Question: I do not understand why this error occurs...Is this a bug in XE, or is something wrong in the IDE settings?

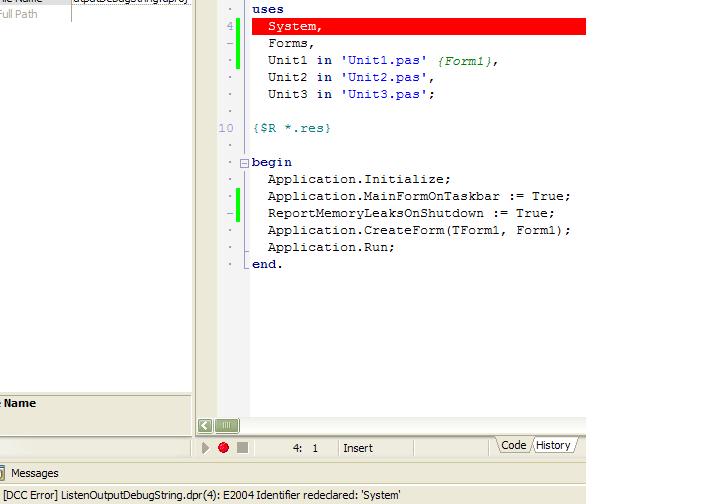
Answer: The 'System' unit is automatically used by all other units in a Delphi program. So you cannot use it again. Simply remove 'System' from your 'uses' clause.
The <URL> states:
> The 'System' unit and the 'SysInit' unit are used automatically by every application and cannot be listed explicitly in the 'uses' clause.